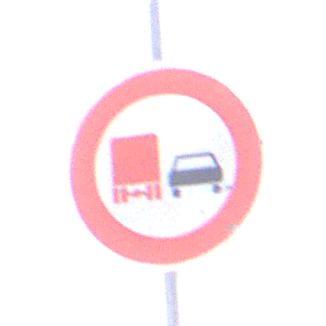
Verkehrszeichen: UeberholverbotKraftfahrzeuge
Umgebung: Outdoor, Urban
Tageszeit: MorningAfternoon
Wetter: Overcast
Licht: Natural
Jahreszeit: NotSpecified
Kontrast: LowContrast